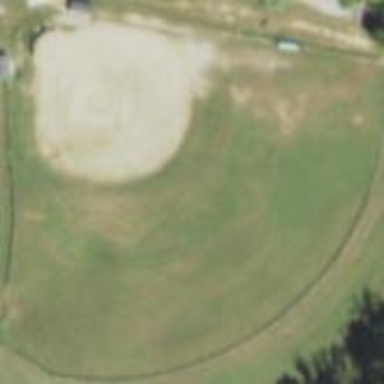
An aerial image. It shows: Baseball pitch for leisure and sports activities.